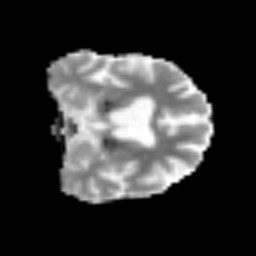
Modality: MD
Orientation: coronal
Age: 75
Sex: male
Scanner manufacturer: siemens
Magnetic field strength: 3 T
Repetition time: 3.2 s
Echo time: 0.081 s